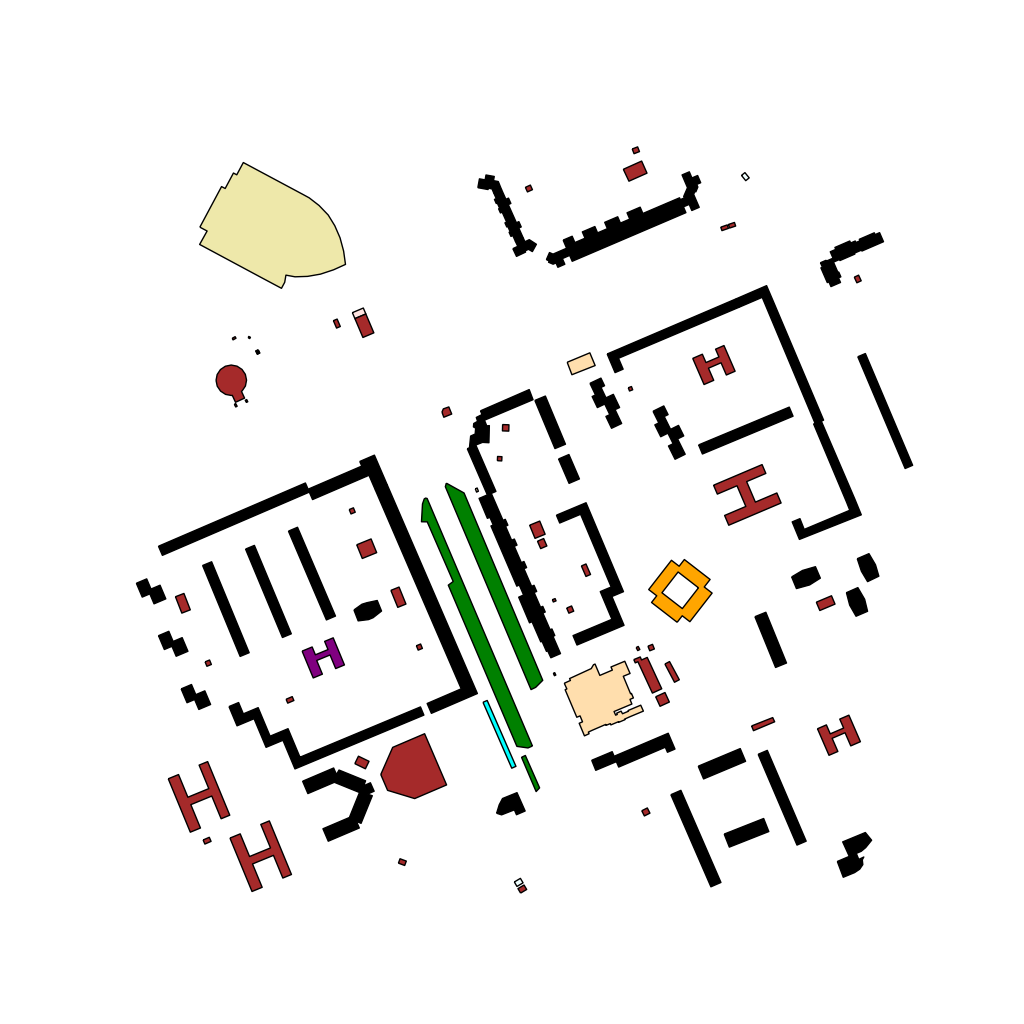
Tags: overhead vector_map, business, industrial, recreation, residential, modern, soviet, high_rise, individual_rise, low_rise, density_2, Building, Clothes, Facility, Gas, Grocery, Kinder, Mall, Park, School, Supermkt, Ythsport, 1.0 km²